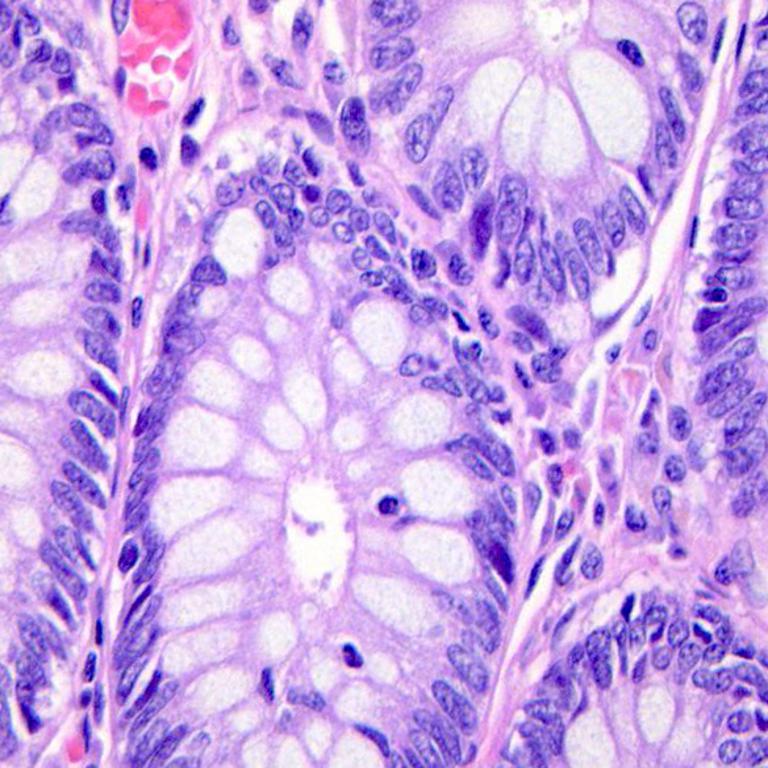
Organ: colon
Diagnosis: benign